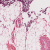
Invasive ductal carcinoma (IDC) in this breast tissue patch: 1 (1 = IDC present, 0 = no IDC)